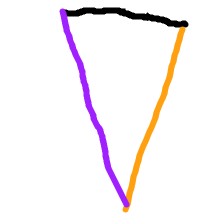
Shape: triangle